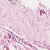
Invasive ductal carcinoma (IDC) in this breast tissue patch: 0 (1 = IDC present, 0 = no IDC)